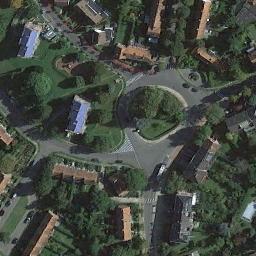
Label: roundabout